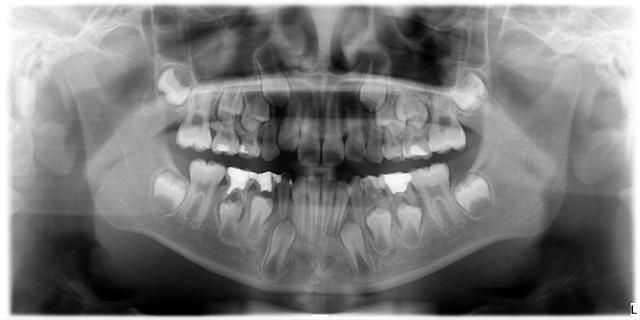
child